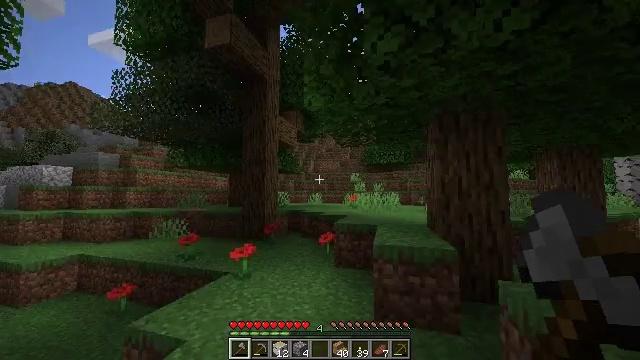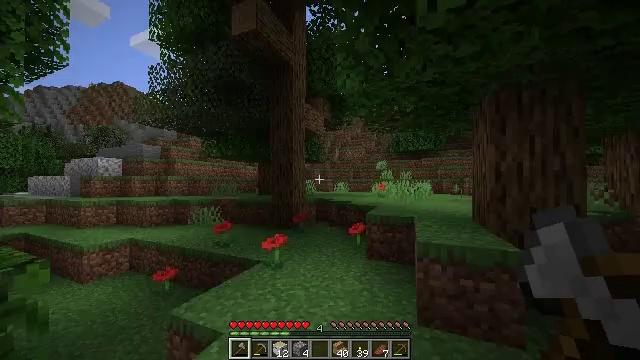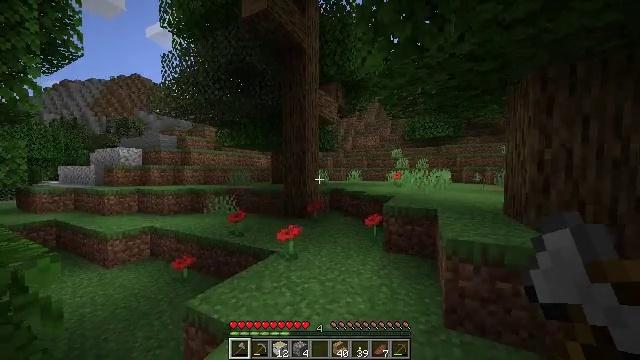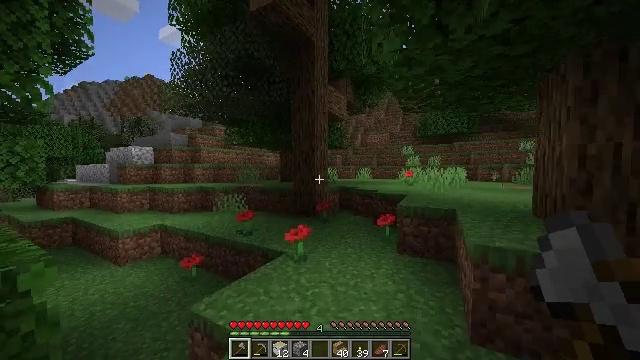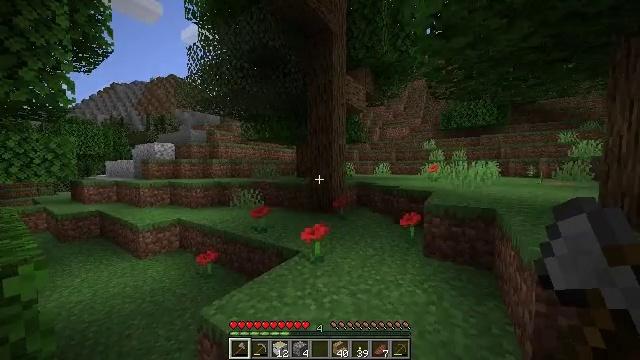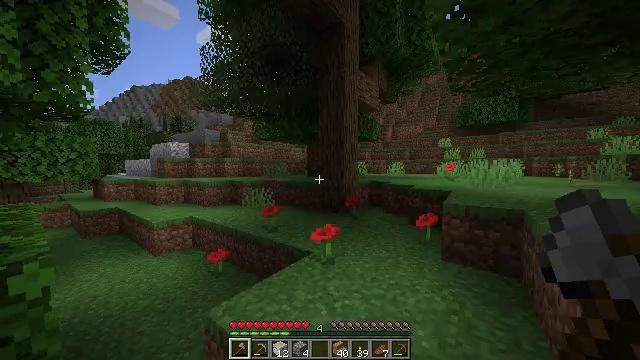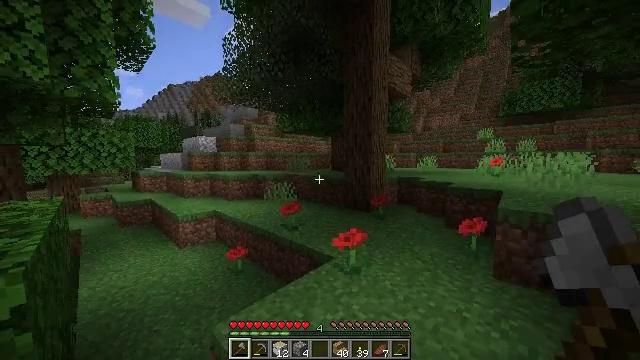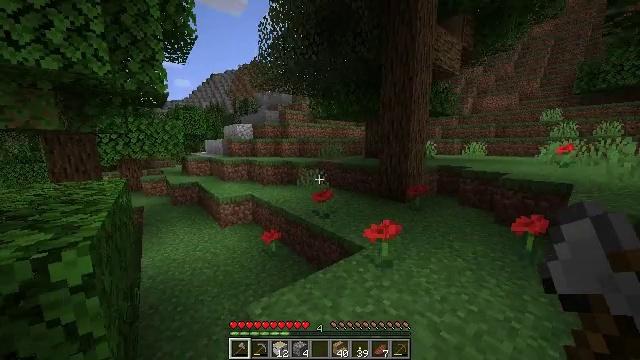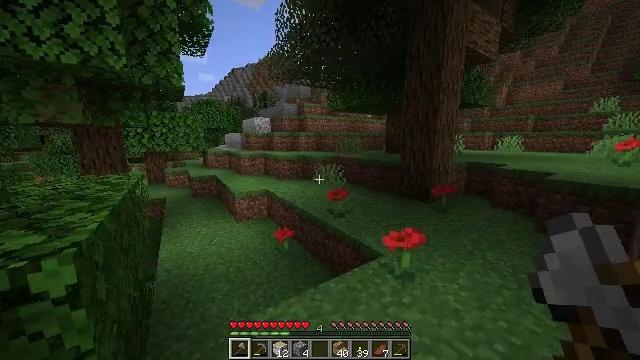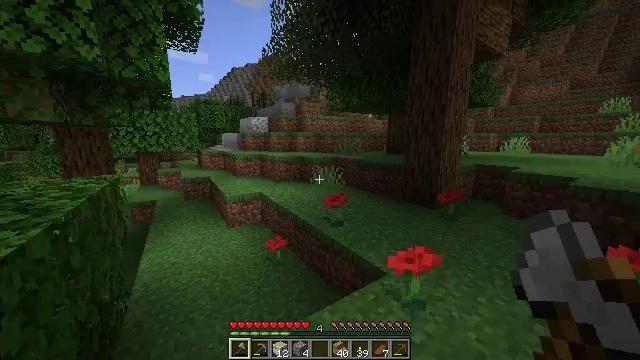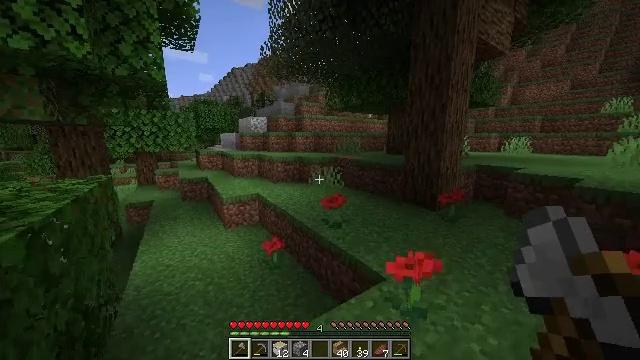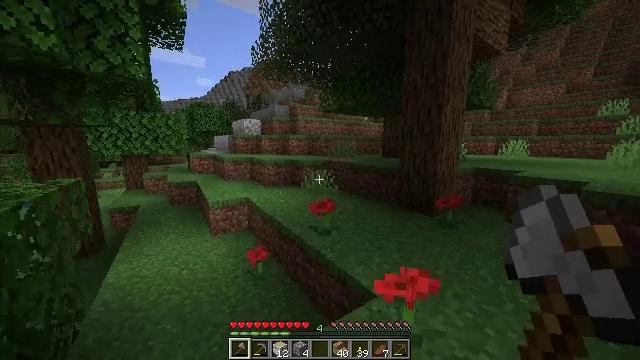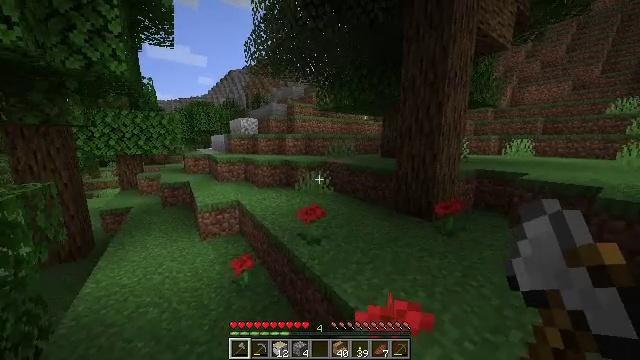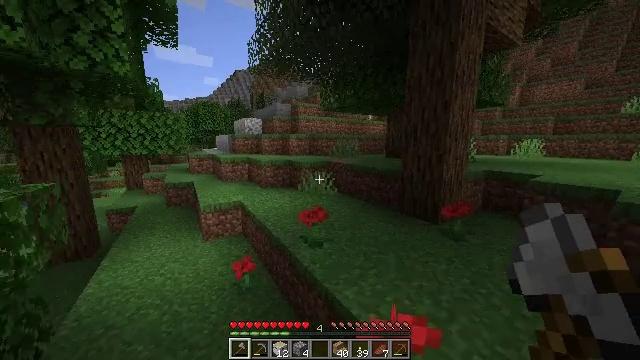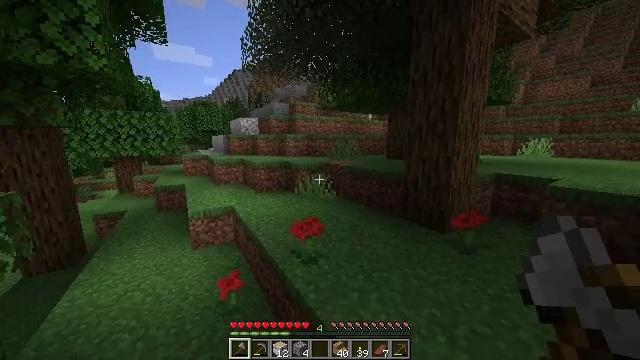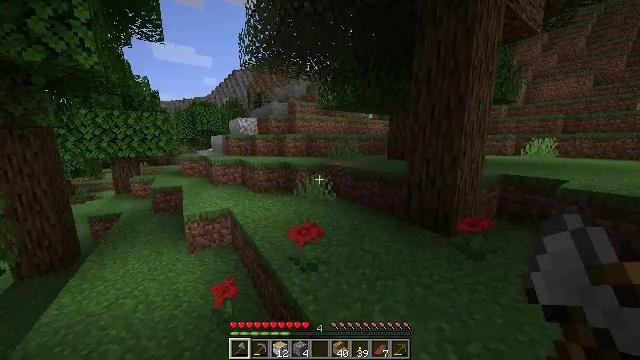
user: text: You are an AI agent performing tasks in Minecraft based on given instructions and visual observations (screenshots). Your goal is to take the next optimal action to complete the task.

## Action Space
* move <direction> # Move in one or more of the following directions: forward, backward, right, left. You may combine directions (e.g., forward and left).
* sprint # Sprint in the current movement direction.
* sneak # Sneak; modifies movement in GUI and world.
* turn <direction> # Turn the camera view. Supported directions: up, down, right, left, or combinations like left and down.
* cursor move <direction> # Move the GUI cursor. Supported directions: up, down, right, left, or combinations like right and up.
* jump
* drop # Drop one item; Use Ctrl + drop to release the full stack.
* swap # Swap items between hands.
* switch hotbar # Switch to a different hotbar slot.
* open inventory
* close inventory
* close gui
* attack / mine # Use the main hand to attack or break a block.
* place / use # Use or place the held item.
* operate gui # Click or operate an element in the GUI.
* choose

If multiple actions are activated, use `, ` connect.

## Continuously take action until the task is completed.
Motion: motion action
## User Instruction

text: Obtain birch planks from birch logs.
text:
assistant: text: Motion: move forward, sprint, turn left and down
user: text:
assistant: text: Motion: move forward, sprint, turn left and down
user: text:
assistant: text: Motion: move forward, sprint, turn left
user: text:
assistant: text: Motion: move forward, sprint, turn left and down
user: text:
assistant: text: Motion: move forward, sprint, turn left
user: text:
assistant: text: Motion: move forward, sprint, turn left and down
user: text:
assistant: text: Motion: move forward, sprint, turn left and down
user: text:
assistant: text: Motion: move forward, sprint, turn left and down
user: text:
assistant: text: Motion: move forward, sprint
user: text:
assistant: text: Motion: move forward and move right, sprint
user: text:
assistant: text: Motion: move forward and move right, sprint
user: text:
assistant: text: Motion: move forward and move right, sprint
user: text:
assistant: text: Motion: move forward, sprint, turn left
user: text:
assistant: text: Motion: move forward, sprint
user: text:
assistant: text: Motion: move forward, sprint
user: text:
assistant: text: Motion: move forward, sprint
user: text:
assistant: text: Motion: move forward, sprint
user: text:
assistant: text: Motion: move forward, sprint, turn left
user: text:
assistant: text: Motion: move forward, sprint, turn left
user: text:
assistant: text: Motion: move forward, sprint, turn left
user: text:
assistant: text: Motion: move forward, sprint
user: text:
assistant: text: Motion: move forward, sprint, turn left and down
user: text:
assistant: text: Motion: move forward, sprint
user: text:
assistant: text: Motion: move forward, sprint, turn left
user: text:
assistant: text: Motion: move forward, sprint, turn left
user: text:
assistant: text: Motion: move forward and move left, sprint, turn left
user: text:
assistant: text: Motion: move forward and move left, sprint
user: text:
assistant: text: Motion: move forward and move left, sprint
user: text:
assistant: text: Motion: move forward and move left, sprint
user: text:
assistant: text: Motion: move forward, sprint